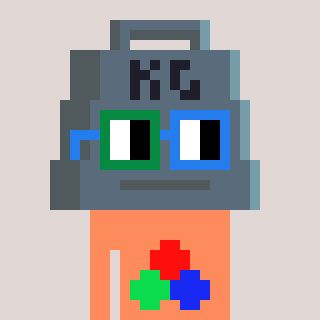
a pixel art character with square green and blue glasses, a weight-shaped head and a peachy-colored body on a warm background